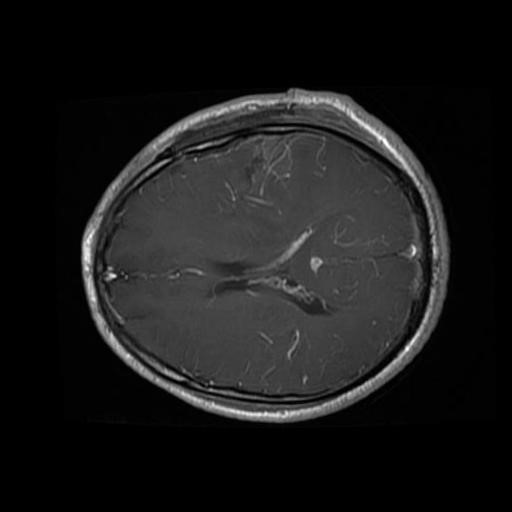
Label: brain_glioma